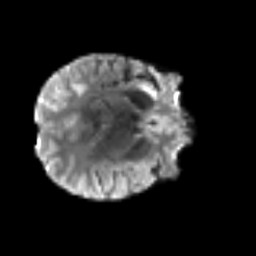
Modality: T2w
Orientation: axial
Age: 66
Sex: male
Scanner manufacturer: siemens
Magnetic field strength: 3 T
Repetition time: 6.1 s
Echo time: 0.101 s